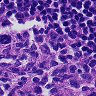
Metastatic tissue present: no